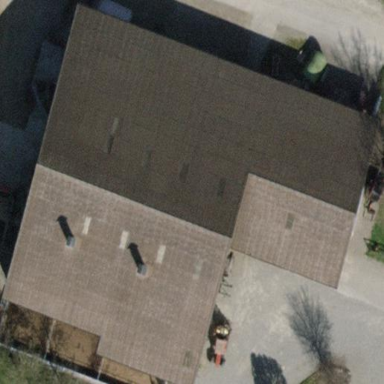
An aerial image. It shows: Farm building.